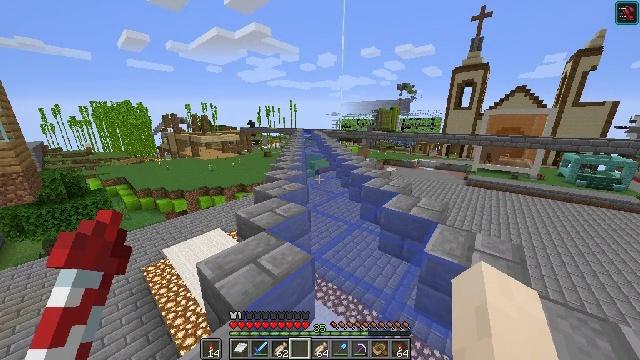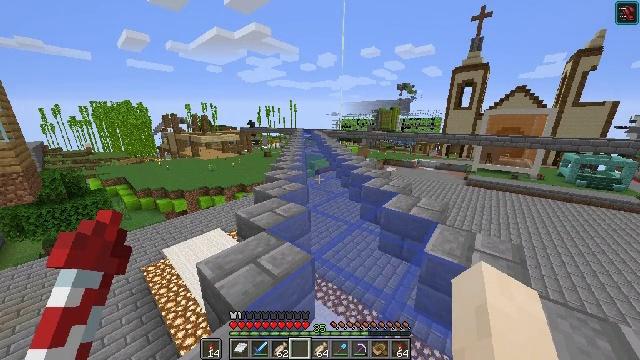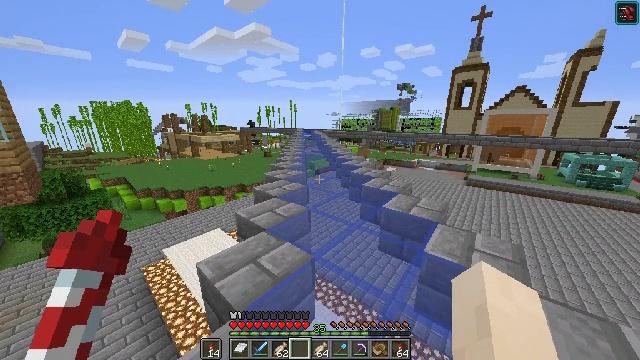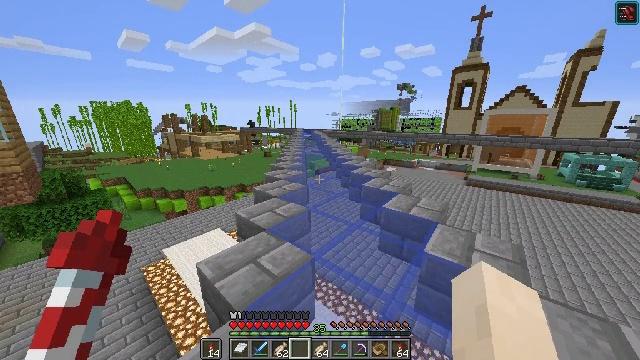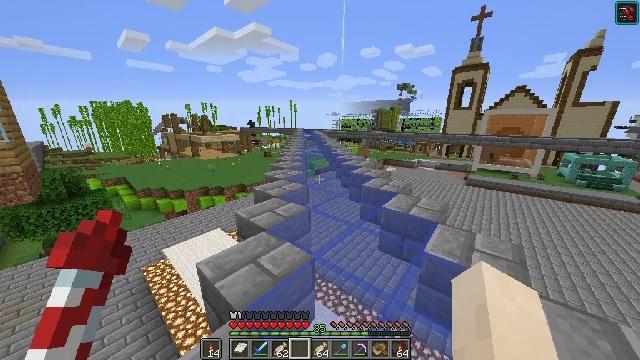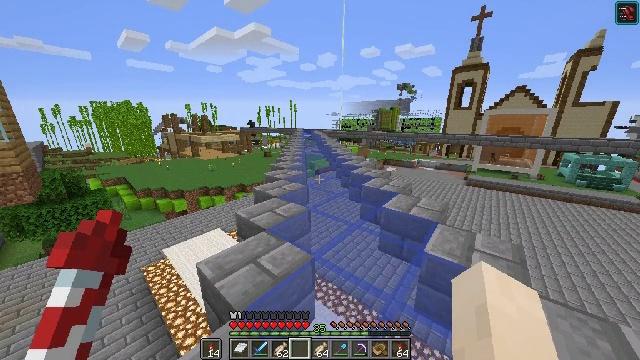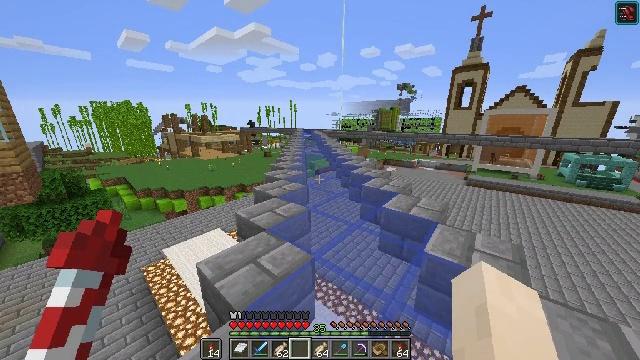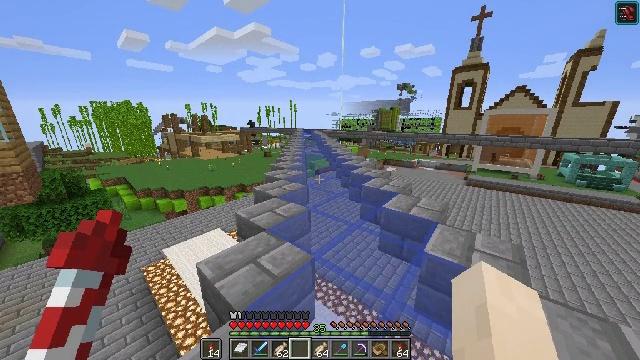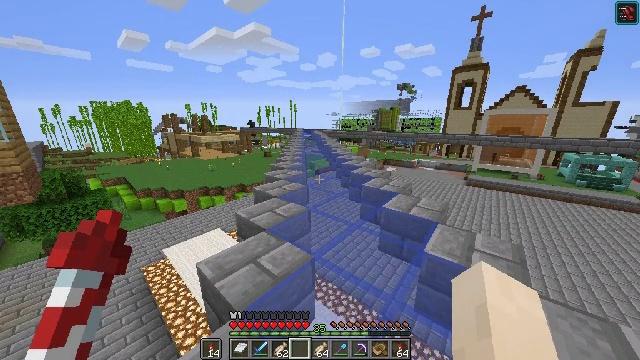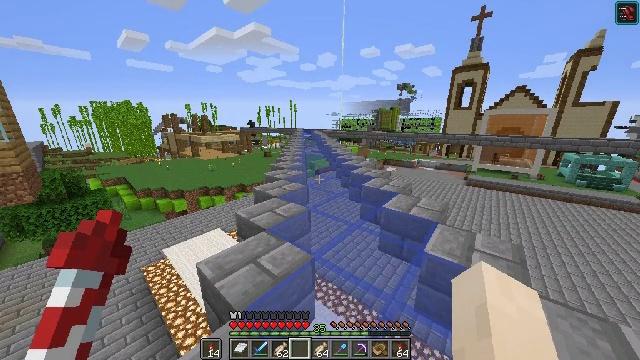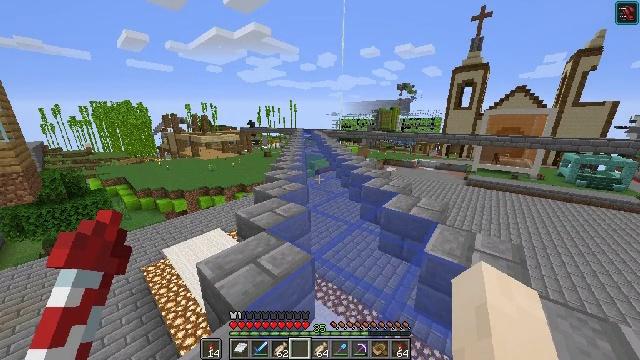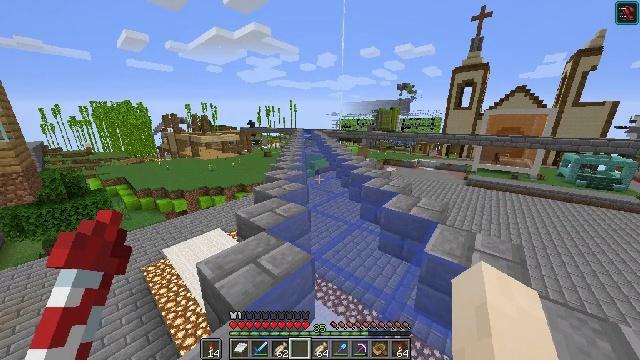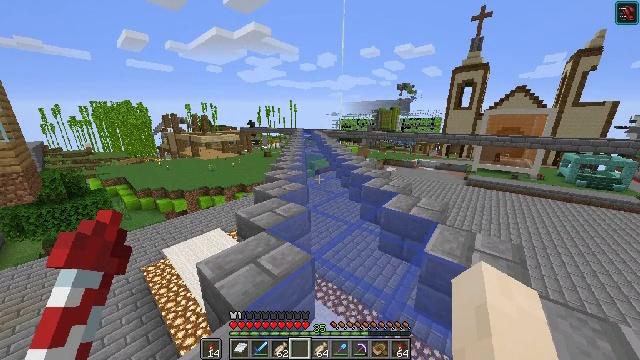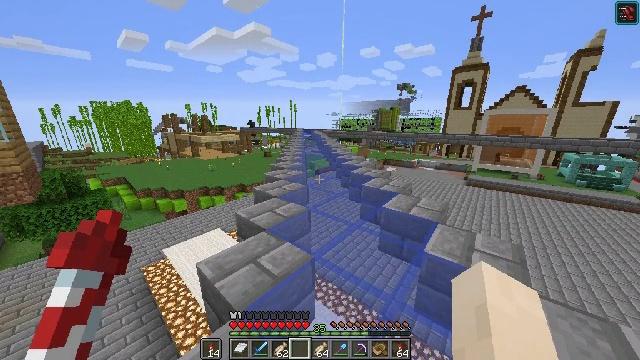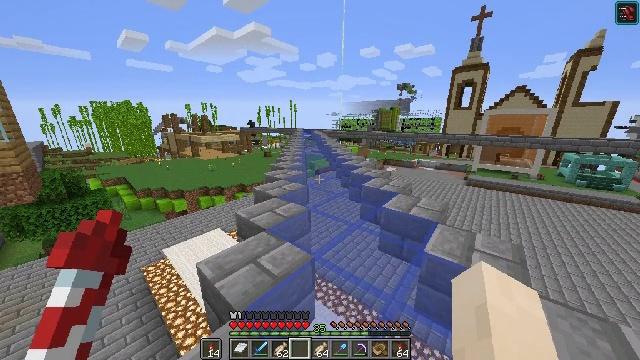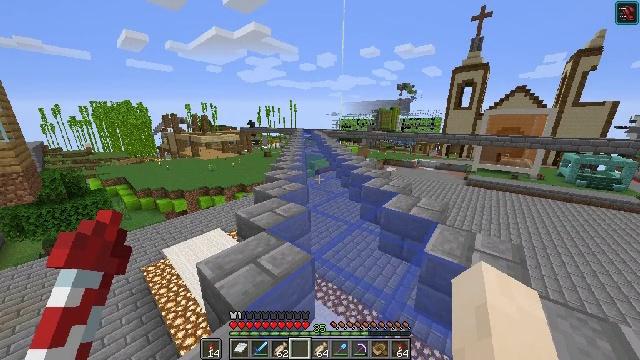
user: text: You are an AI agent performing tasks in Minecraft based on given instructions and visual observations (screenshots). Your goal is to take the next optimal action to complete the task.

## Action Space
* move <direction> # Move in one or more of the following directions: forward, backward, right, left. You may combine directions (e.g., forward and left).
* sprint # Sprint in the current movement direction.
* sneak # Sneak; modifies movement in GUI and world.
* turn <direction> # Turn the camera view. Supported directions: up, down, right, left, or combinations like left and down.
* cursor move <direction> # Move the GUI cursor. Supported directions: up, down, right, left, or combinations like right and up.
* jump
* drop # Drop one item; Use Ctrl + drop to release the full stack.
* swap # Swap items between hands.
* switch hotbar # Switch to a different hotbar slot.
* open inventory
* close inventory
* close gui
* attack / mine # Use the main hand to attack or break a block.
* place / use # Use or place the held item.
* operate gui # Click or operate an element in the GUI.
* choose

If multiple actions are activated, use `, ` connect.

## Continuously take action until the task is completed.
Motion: motion action
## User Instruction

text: Combine paper and a compass on a crafting table to craft a map.
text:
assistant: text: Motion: no_op
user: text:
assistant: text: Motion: no_op
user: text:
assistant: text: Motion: no_op
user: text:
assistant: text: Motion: no_op
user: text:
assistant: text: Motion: no_op
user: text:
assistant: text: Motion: no_op
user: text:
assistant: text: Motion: no_op
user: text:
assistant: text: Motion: no_op
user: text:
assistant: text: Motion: no_op
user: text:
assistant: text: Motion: no_op
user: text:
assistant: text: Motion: no_op
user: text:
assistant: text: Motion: no_op
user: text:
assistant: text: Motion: no_op
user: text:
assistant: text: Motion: no_op
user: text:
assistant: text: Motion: no_op
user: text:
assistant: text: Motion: no_op
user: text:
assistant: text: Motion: no_op
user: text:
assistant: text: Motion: no_op
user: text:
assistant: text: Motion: no_op
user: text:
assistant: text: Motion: no_op
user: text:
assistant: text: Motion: no_op
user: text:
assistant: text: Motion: no_op
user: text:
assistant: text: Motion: no_op
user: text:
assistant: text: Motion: no_op
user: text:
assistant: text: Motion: no_op
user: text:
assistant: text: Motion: no_op
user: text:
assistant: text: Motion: no_op
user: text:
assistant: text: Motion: no_op
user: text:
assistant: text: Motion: no_op
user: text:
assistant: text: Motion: no_op